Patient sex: F
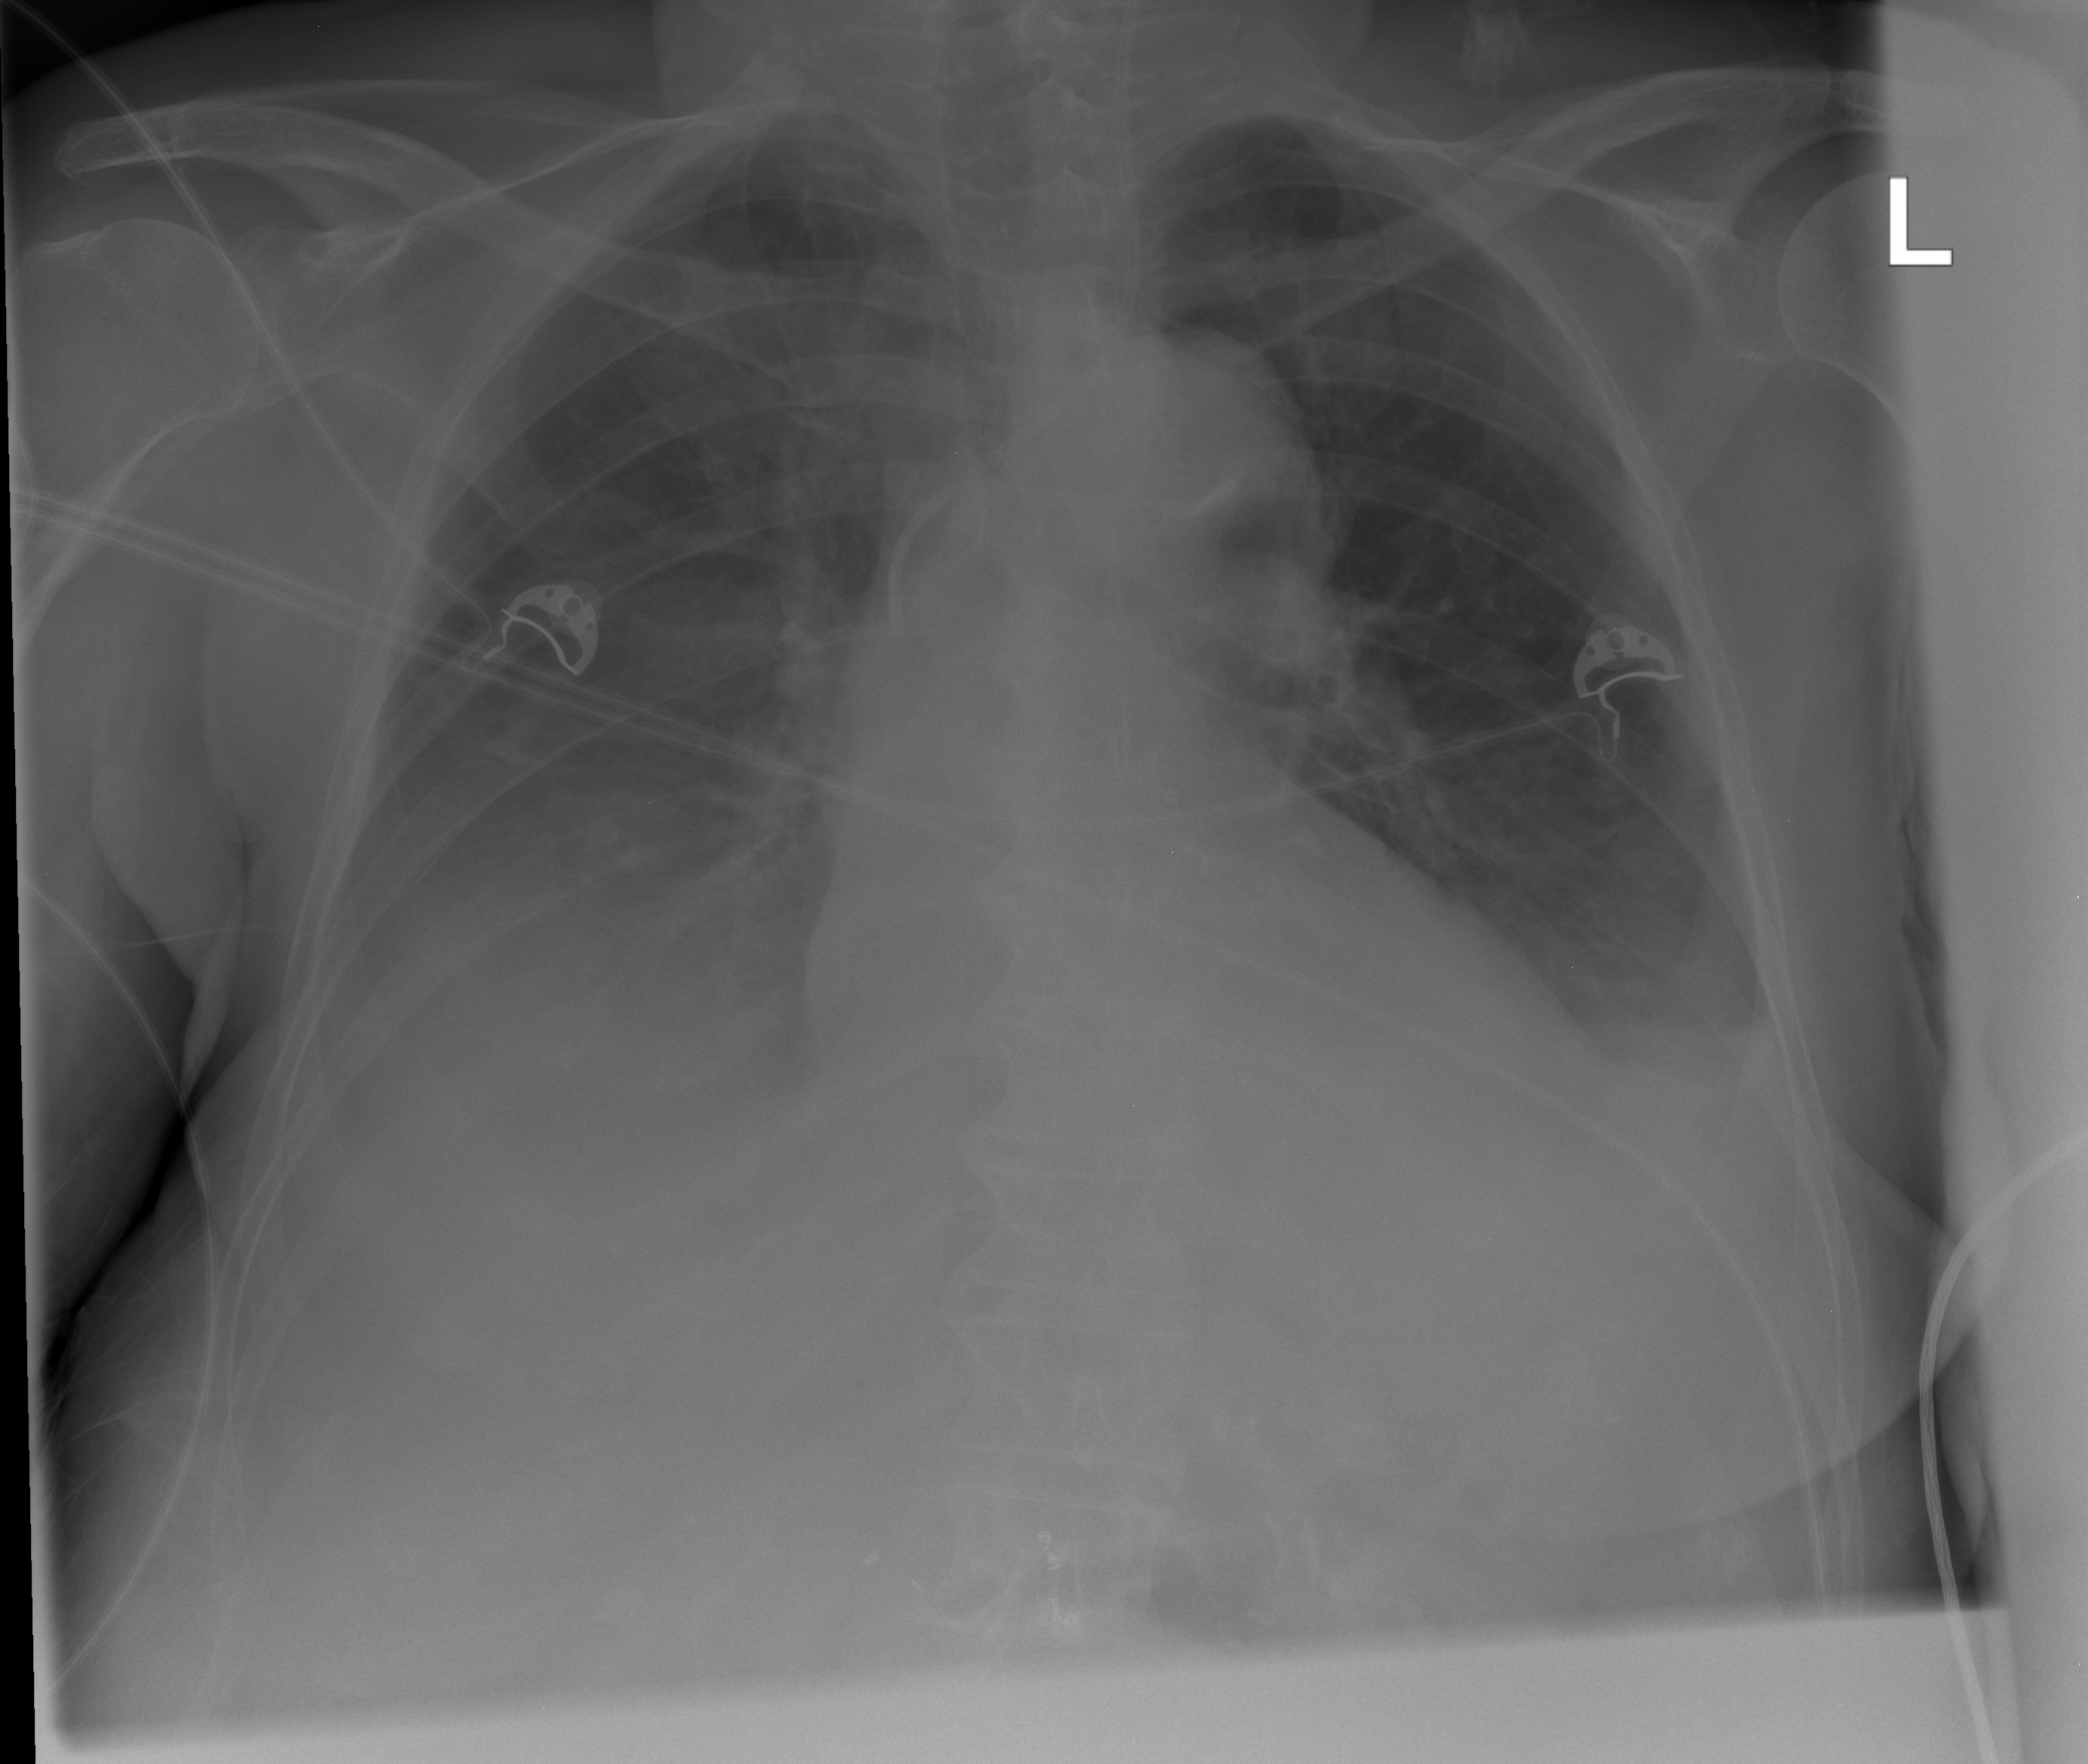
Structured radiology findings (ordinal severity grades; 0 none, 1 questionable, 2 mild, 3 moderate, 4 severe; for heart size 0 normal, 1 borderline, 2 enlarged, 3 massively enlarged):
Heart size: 1
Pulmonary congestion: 0
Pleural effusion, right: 4
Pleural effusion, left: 2
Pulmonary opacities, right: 0
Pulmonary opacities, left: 0
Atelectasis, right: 0
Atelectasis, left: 0